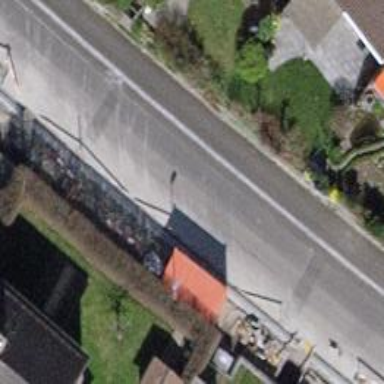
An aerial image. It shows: Residential road with asphalt surface and sidewalks on both sides.